Question: I have the following of 'process1' :

Assuming that the paging system works with '16bit' addresses and page size is '4k'
And I want to convert the logical address '16000' to a physical address .
I'm a little bit new in this topic so go easy on me :
: The address '16000' fits cell number '3' in the page table , so I guess
that I need to work with that cell and its stored frame - '2' .
How can I find the offset and the physical address now ?
Thanks
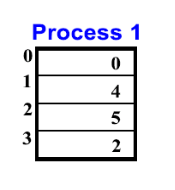
Answer: In your case process 1 currently can access upto 4 * 4k bytes of virtual memory.
Generally a process can access upto 4gb of virtual memory(depending on the implementation).
Now the table you have given maps virtual memory to the actual physical address(on RAM).With each entry of page table mapping 4k of memory from virtual to physical space.
So the physical address where the address 16000 corresponds to the 3rd entry of page table which is mapped to the physical address starting from '8192(3*4096) till 12288 (8192+4096)'.
'''
16000 mod 4096 = 3712(offset).
'''
At an offset of 3172 bytes in the virtual page 2 i.e at an offset of 3172 in physical page 3 ( at address 8192) you find the data corresponding to address 16000.
All these mappings are done by the MMU(memory management unit) for every address access a process makes.
Good link to understand this concept is <URL>.
Cheers :)